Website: bh-photo
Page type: cross-sells
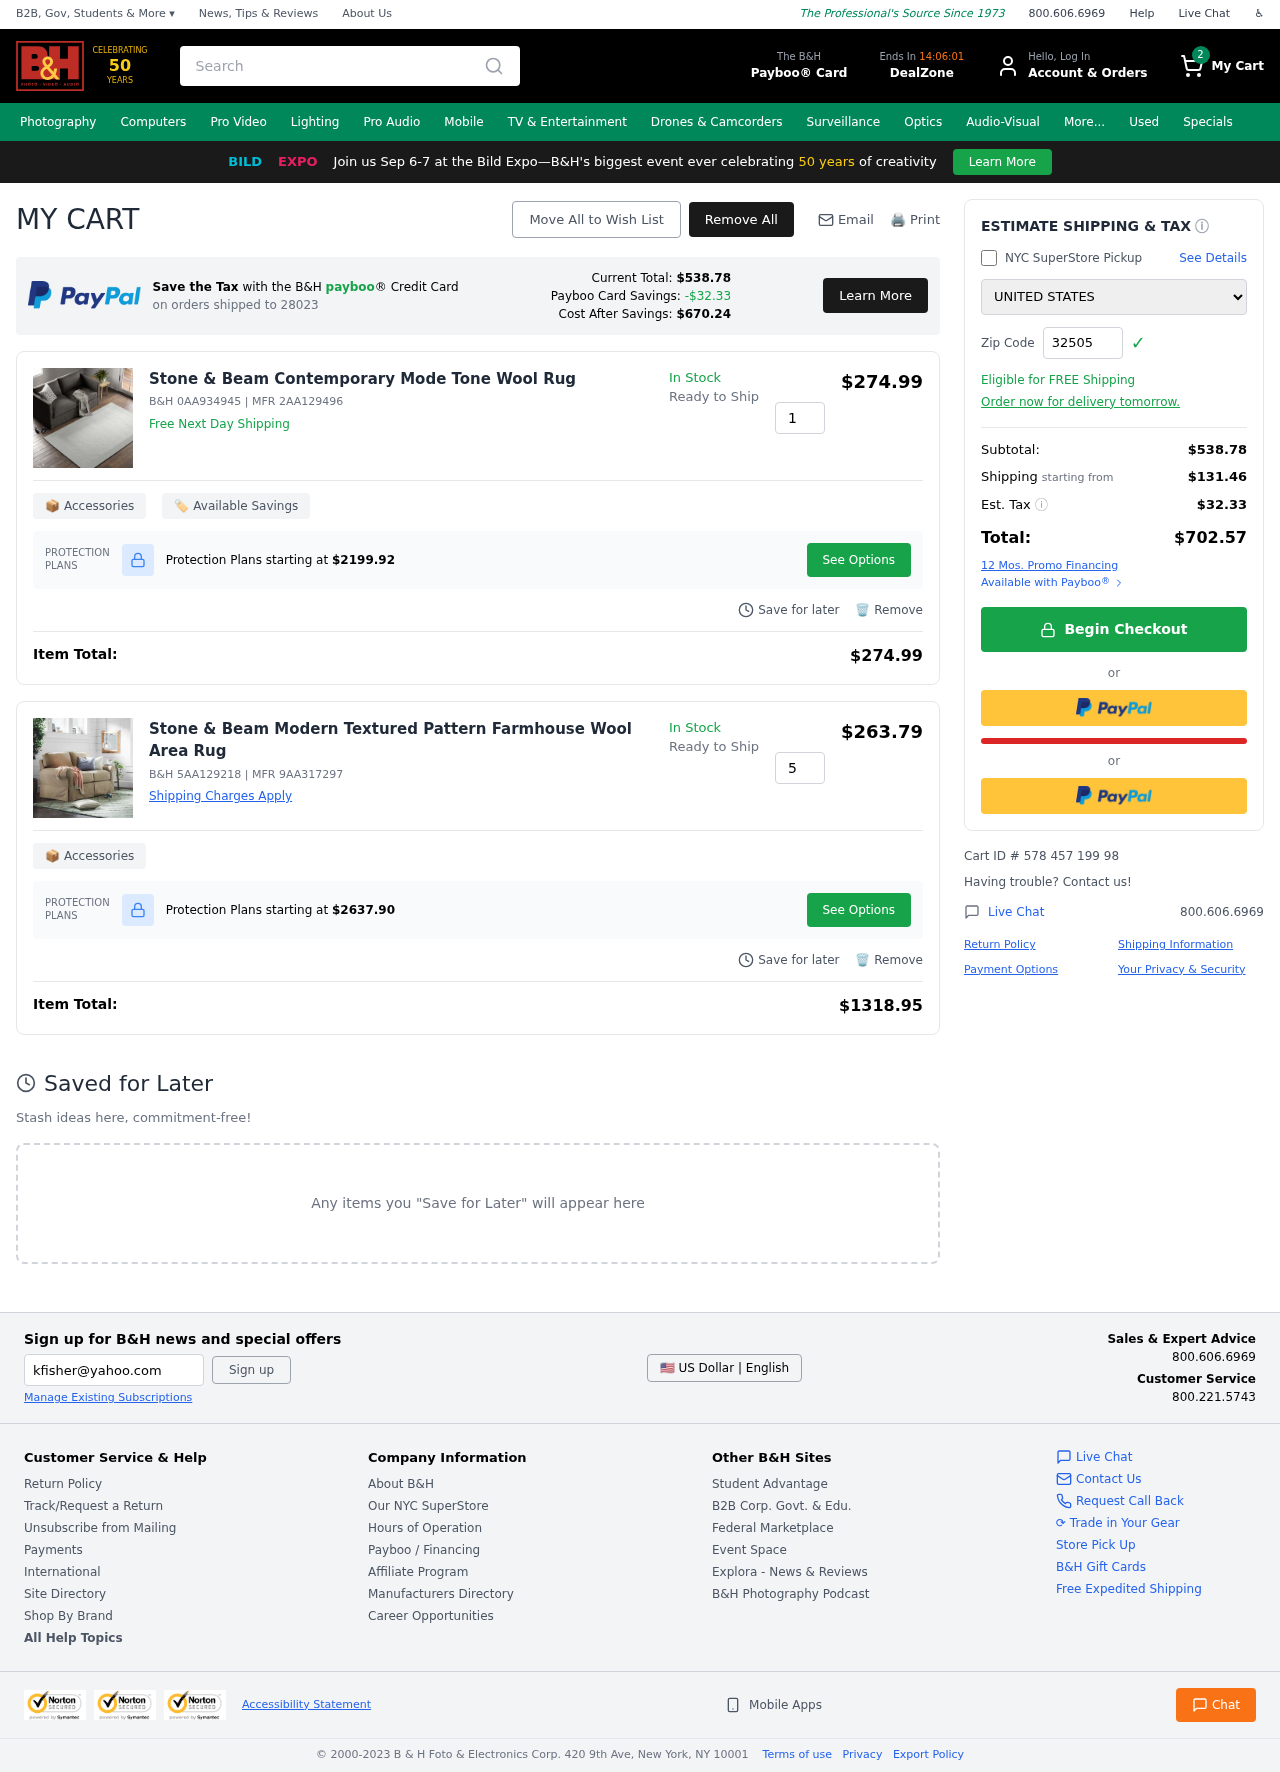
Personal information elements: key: PII_COUNTRY
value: United States
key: PII_POSTCODE
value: on orders shipped to 28023
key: PII_POSTCODE2
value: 32505
Product elements: key: PRODUCT1_NAME
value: Stone & Beam Contemporary Mode Tone Wool Rug
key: PRODUCT1_PRICE
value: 274.99
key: PRODUCT1_QUANTITY
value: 1
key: PRODUCT2_NAME
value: Stone & Beam Modern Textured Pattern Farmhouse Wool Area Rug
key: PRODUCT2_PRICE
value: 263.79
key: PRODUCT2_QUANTITY
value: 5
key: PRODUCT1_SKU
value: B&H 0AA934945
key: PRODUCT1_MFR
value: MFR 2AA129496
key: PRODUCT1_PROTECTION_PRICE
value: $2199.92
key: PRODUCT1_ITEM_TOTAL
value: $274.99
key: PRODUCT2_SKU
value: B&H 5AA129218
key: PRODUCT2_MFR
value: MFR 9AA317297
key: PRODUCT2_PROTECTION_PRICE
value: $2637.90
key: PRODUCT2_ITEM_TOTAL
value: $1318.95
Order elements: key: ORDER_NUM_ITEMS
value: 2
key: PAYBOO_CURRENT_TOTAL
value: $538.78
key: ORDER_SUBTOTAL
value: $538.78
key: ORDER_SHIPPING_COST
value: $131.46
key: ORDER_TAX
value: $32.33
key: ORDER_TOTAL
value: $702.57
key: ORDER_ID
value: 578 457 199 98
Search elements: key: HEADER_SEARCH
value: Search
Other elements: key: PAYBOO_SAVINGS
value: -$32.33
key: PAYBOO_COST_AFTER_SAVINGS
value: $670.24